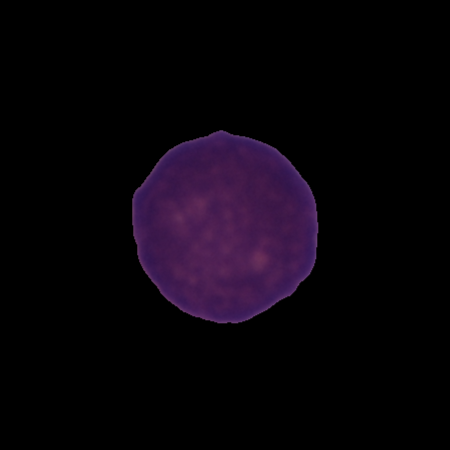
Label: cancer